Question: The only FXG editor I've seen for Flex is <URL>.
Does anyone know of a different one? It can be done in Illustrator I think, but that doesn't really offer a simple export to Flex type option, just gives coordinates.

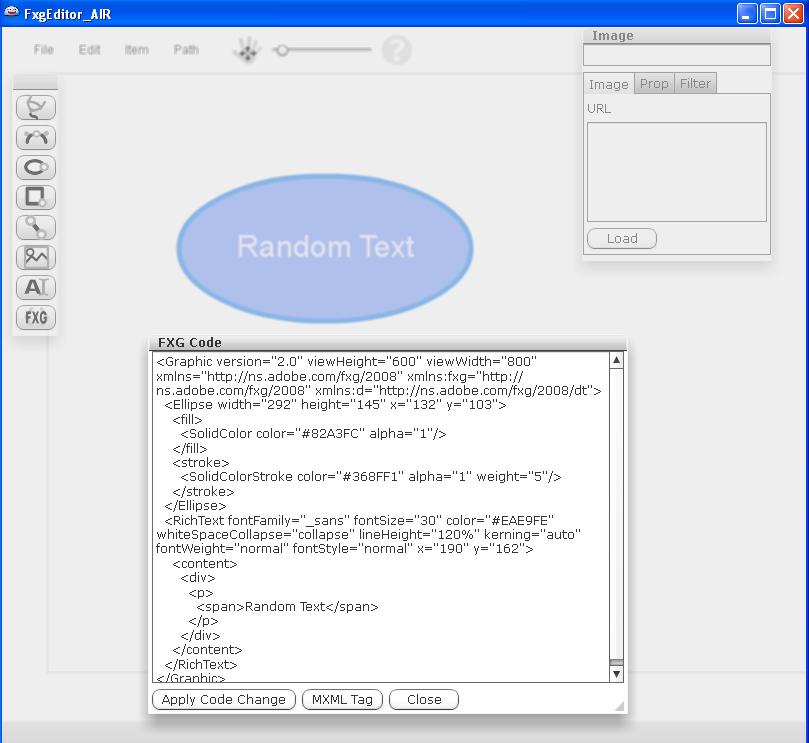
Answer: As far as I know your best bet (if you don't want to use Illustrator) is to grab <URL>.
How to install:
1. Install Inkscape.
2. Grab the plug-in files svg2fxg.inx and svg2fxg.xsl.
3. Drop both files in your Inkscape "extensions" folder. In GNU/Linux: $HOME/.config/inkscape/extensions In Windows: C:\Documents and Settings\User\Application Data\Inkscape\extensions In OSX: /Applications/Inkscape.app/Contents/Resources/extensions
4. Restart Inkscape and you'll find a new FXG entry in the "File > Save As" dialog.
This plugin has been a boon for me and my work, since I've become quite comfortable with Inkscape over the years.
(and this may just be my setup), I've found that whenever I save as FXG, a few minutes later Inkscape crashes out (I really should post a bug report). Just in case you have the same problem, make sure you go to the "Save" preferences and turn on auto-backup. Also, keep in mind that certain constructs in SVG have no equivalent in FXG. Don't ask me what they are, I honestly can't remember.